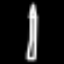
Label: pencil